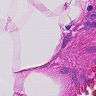
Metastatic tissue present: no